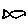
Label: fish